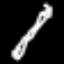
Label: pencil